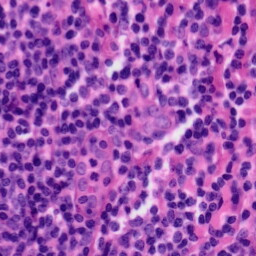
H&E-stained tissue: Tonsil